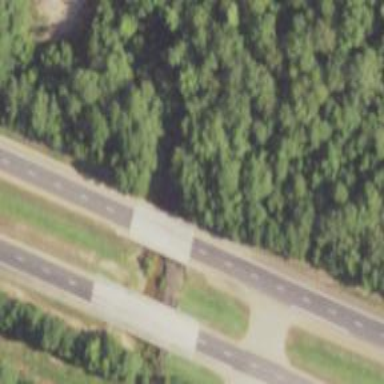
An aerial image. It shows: Beam-structured bridge on trunk highway.